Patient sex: F
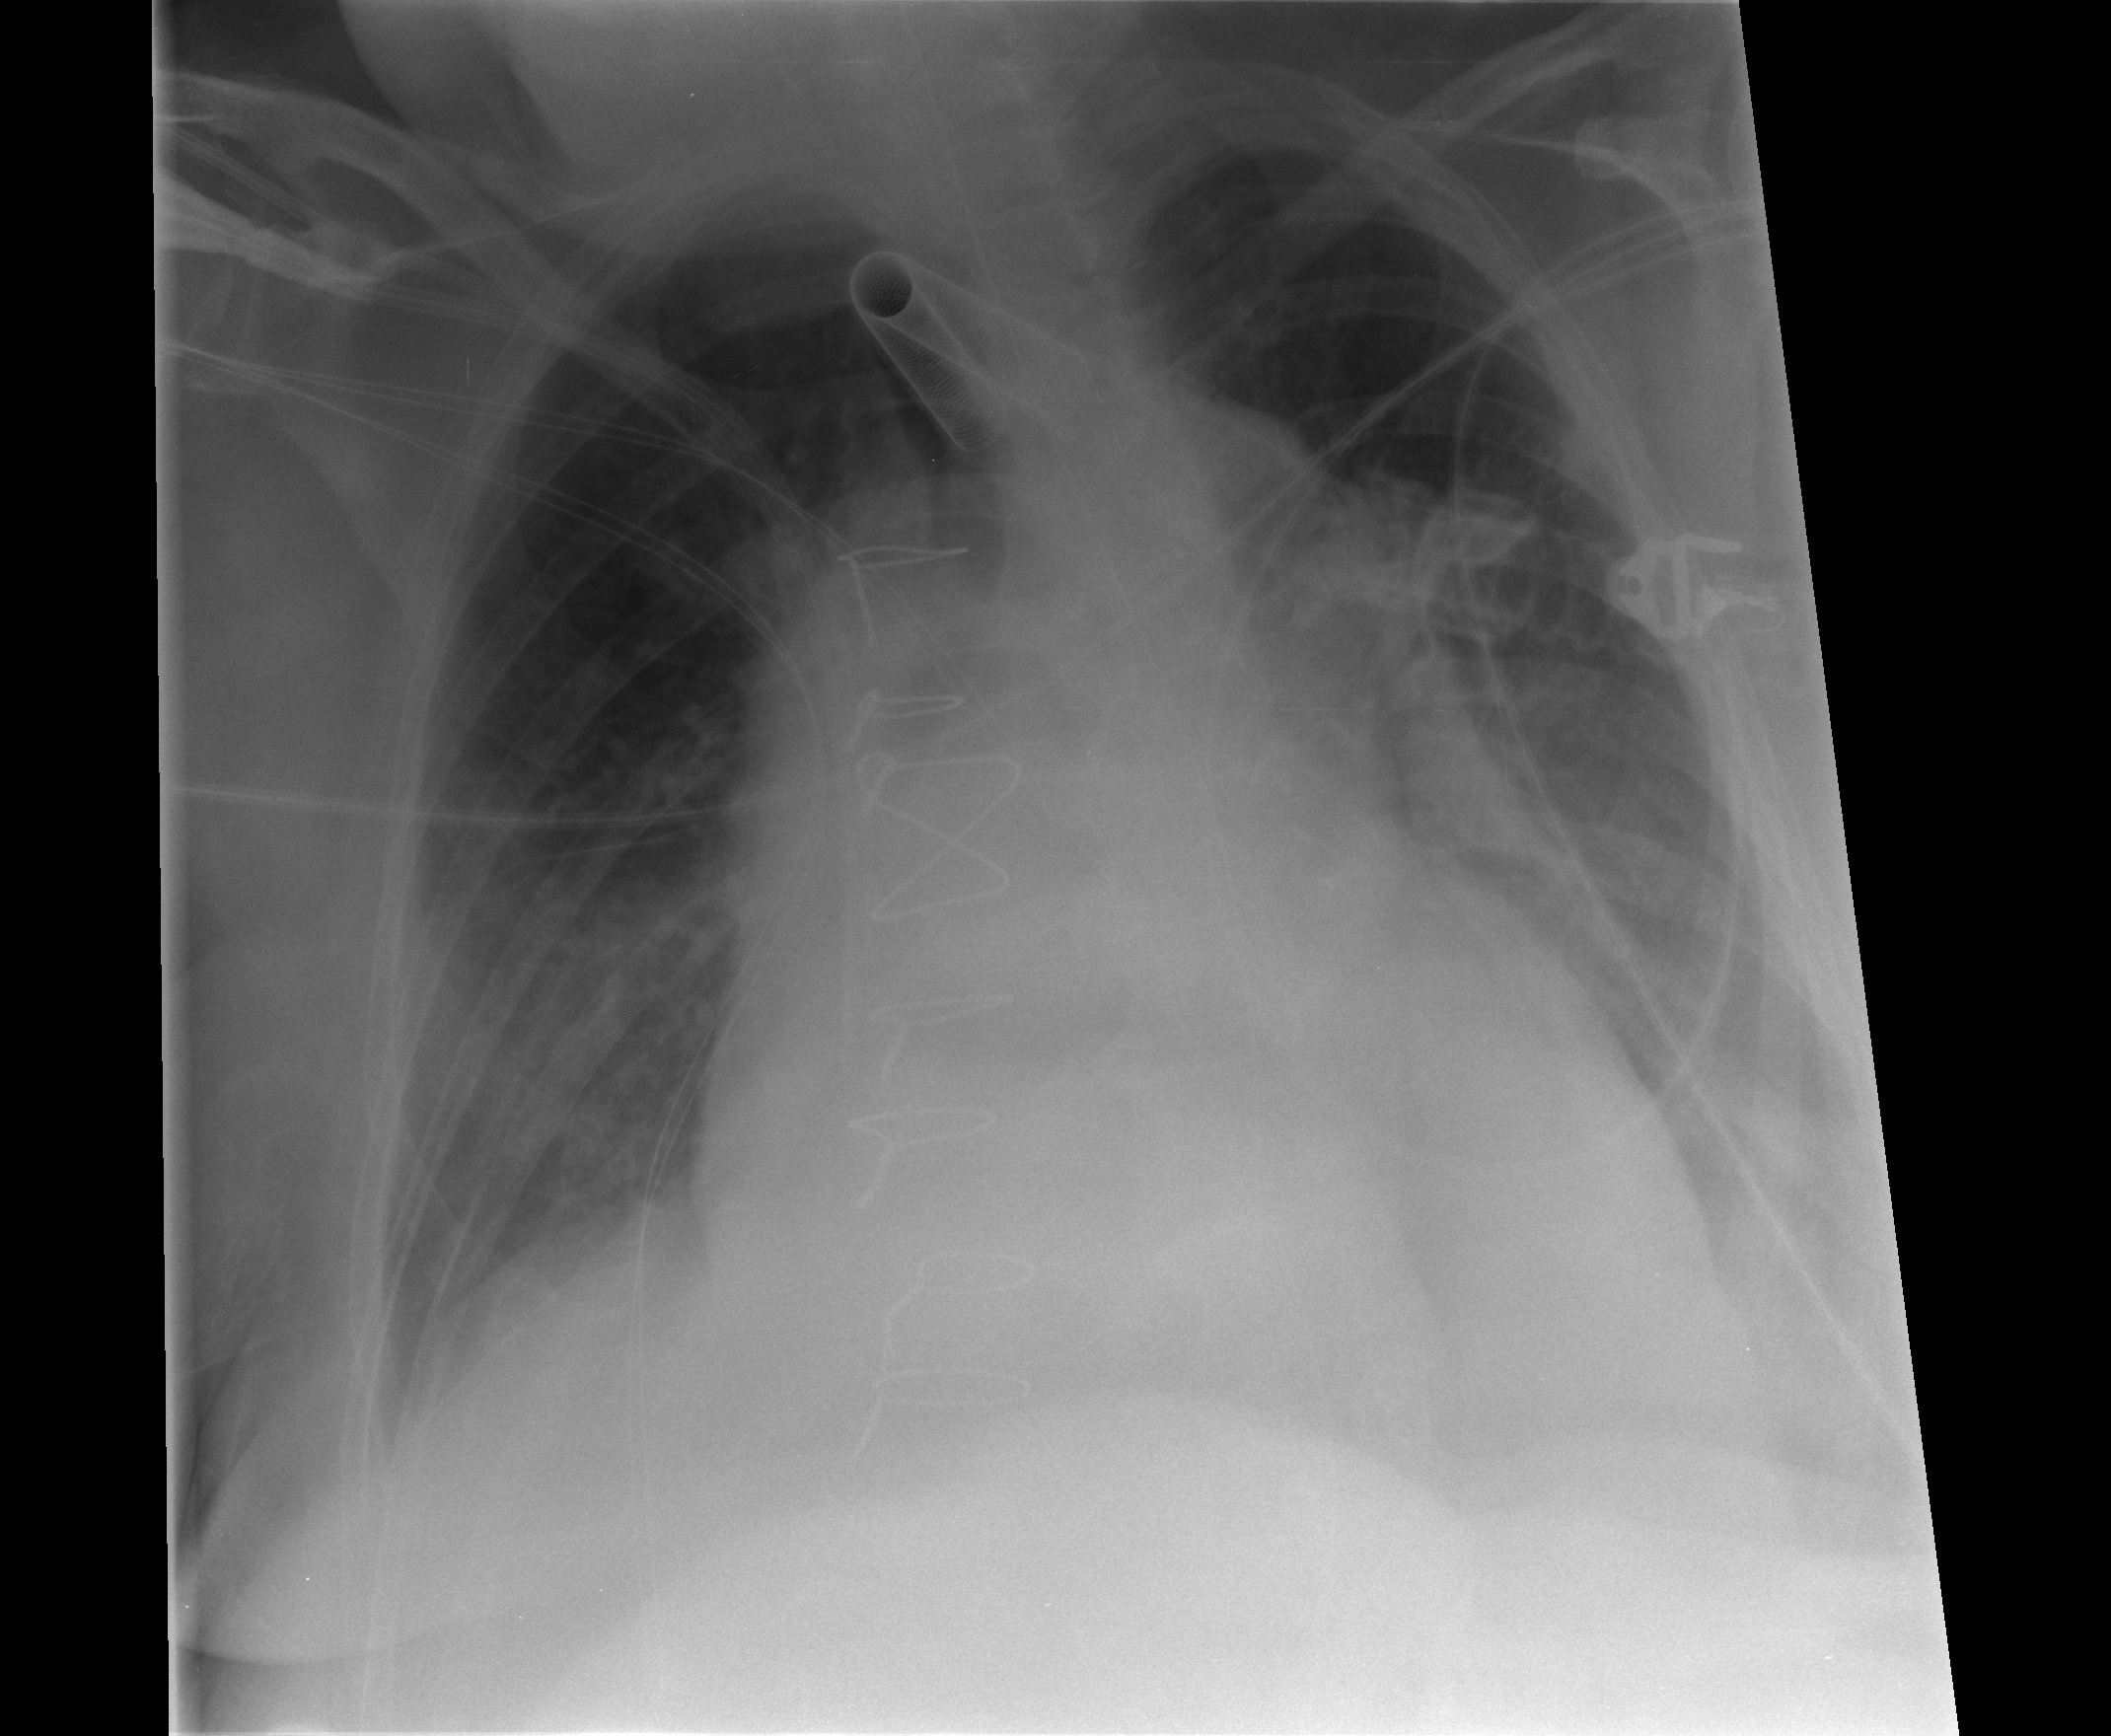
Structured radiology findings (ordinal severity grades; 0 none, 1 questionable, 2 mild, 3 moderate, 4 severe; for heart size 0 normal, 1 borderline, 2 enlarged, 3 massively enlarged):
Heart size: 3
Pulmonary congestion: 2
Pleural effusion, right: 2
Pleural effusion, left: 2
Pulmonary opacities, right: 0
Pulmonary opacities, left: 0
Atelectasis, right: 1
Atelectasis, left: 2